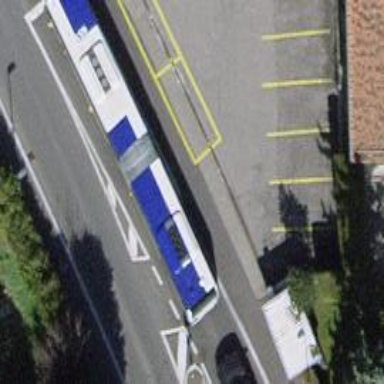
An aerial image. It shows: Bus stop with platform for public transport.